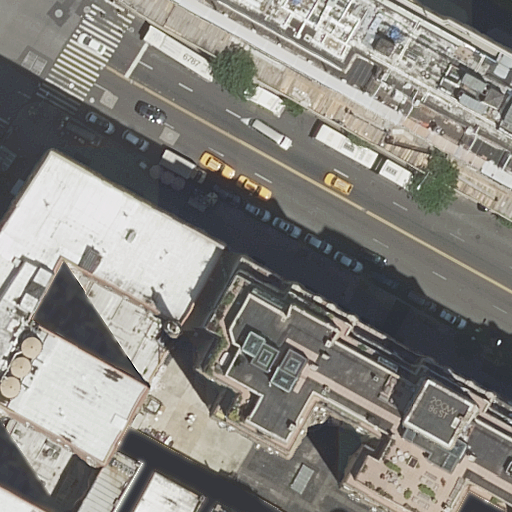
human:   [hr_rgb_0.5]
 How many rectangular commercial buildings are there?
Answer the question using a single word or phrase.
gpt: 0

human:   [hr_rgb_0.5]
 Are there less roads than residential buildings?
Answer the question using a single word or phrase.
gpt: yes

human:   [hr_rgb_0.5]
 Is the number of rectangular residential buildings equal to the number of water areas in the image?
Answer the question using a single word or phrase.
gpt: no

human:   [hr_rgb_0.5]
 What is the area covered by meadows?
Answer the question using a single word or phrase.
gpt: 0m2

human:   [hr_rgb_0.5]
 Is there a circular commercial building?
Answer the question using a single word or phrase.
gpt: no

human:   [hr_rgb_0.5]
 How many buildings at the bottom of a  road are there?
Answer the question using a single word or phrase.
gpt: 5

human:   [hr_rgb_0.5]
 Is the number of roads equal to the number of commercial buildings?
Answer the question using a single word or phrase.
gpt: no

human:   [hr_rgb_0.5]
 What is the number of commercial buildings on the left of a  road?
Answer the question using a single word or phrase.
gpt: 0

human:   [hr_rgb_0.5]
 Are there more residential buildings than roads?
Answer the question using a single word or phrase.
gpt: yes

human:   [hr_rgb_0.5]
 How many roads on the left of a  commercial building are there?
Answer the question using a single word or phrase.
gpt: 0

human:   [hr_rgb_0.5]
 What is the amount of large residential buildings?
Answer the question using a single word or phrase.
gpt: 3

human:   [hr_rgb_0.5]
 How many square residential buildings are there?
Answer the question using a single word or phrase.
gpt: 0

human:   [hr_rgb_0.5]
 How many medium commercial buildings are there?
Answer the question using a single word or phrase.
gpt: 0

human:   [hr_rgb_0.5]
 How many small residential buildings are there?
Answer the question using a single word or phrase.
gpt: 3

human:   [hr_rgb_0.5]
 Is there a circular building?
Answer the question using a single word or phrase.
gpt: no

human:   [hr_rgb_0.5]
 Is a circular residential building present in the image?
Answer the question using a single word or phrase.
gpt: no

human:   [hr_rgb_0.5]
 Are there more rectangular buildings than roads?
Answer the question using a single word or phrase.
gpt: yes

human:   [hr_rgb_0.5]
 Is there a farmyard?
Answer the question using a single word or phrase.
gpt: no

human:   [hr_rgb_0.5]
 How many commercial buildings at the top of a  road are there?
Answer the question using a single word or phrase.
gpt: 0

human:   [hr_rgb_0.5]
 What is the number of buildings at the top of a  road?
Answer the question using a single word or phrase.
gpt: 0

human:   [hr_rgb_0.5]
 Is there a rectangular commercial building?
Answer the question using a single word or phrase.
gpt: no

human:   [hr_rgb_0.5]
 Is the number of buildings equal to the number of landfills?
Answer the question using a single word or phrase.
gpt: no

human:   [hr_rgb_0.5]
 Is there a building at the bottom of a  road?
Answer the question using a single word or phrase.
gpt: yes

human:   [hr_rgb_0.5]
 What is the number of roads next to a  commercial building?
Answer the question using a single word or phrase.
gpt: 0

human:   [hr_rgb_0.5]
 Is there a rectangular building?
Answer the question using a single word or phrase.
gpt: yes

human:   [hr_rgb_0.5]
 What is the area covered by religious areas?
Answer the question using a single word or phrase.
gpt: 0m2

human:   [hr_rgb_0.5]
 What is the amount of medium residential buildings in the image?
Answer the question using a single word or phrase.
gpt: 0

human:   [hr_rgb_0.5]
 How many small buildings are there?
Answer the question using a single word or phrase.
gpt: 3

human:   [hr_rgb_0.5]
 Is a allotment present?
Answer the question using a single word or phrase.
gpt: no

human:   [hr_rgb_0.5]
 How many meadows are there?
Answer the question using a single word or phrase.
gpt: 0

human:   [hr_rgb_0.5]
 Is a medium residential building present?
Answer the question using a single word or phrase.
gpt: no

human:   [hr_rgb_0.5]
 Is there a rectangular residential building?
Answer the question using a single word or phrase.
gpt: yes

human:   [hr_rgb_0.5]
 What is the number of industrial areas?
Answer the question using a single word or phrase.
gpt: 0

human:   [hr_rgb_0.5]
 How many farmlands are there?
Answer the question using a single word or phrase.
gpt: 0

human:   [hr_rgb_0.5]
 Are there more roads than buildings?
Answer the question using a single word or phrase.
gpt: no

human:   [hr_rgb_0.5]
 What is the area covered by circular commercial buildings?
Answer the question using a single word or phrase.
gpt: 0m2